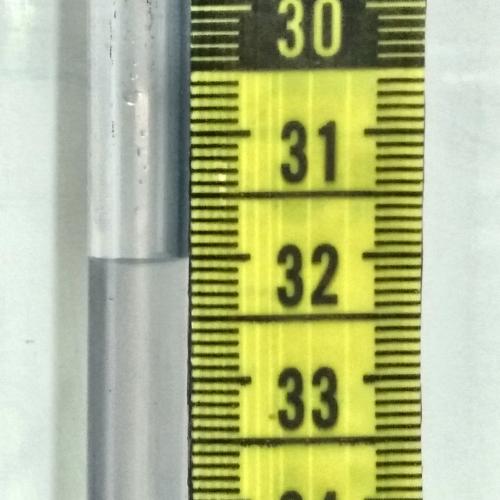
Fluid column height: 32.0 cm